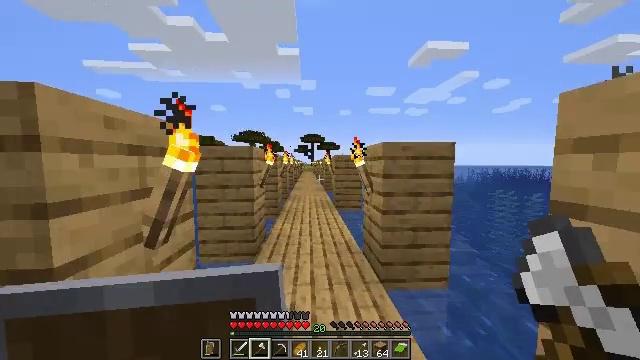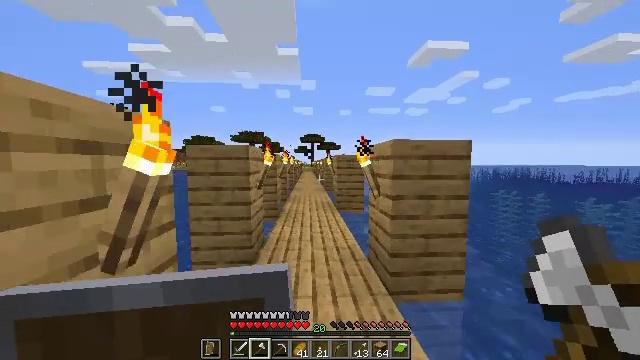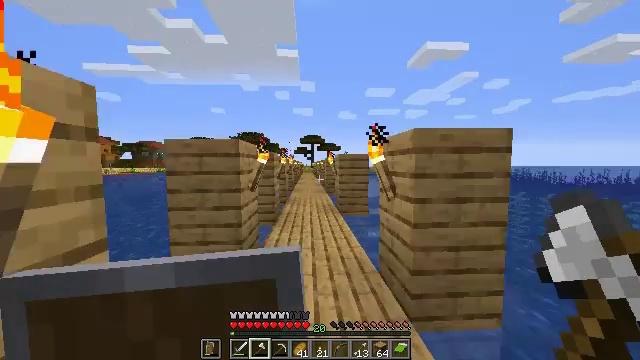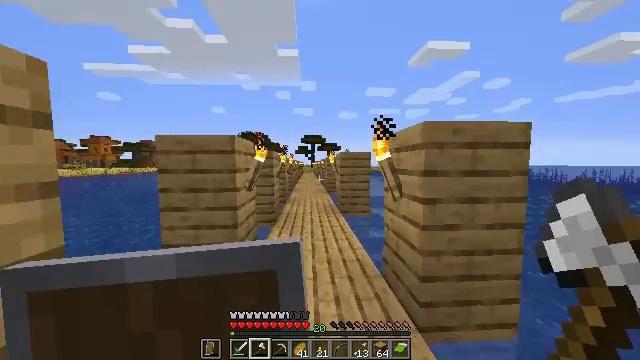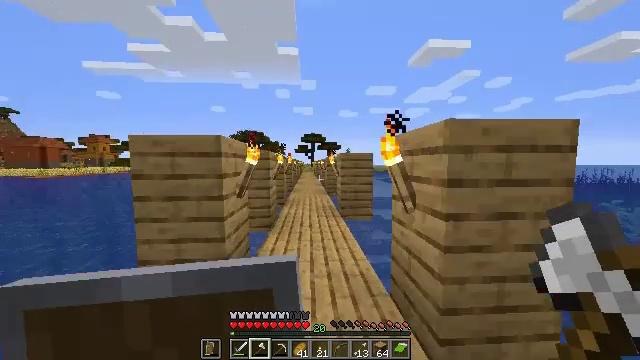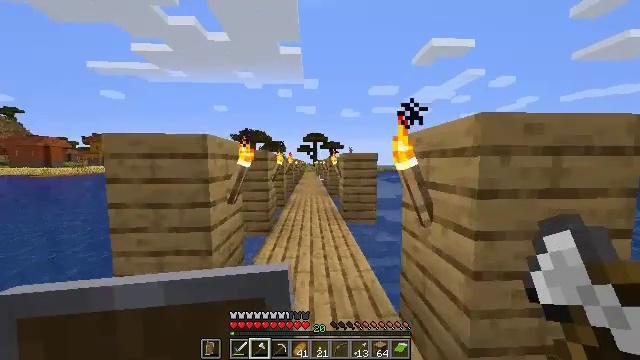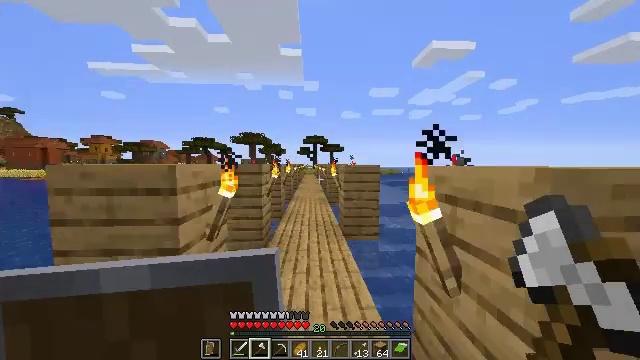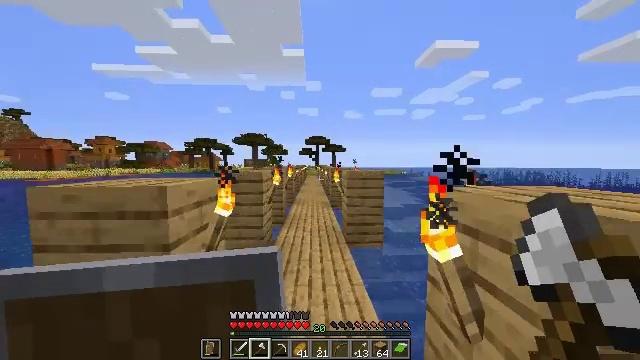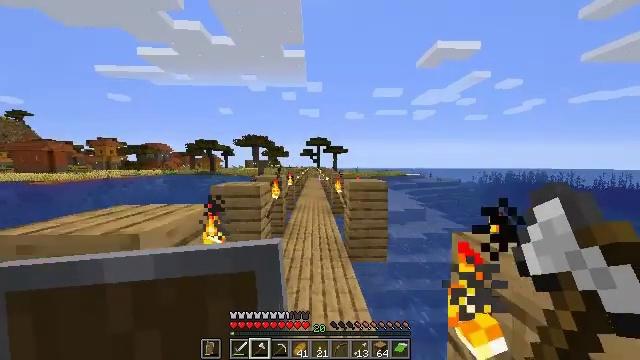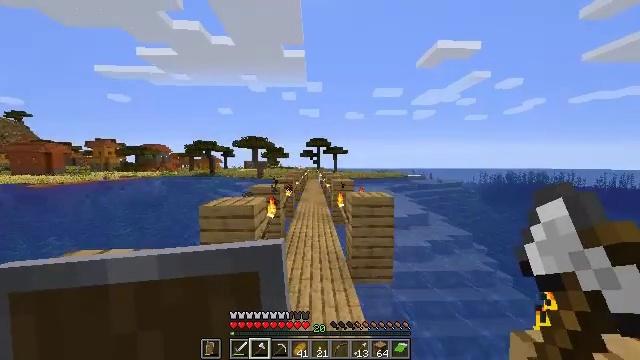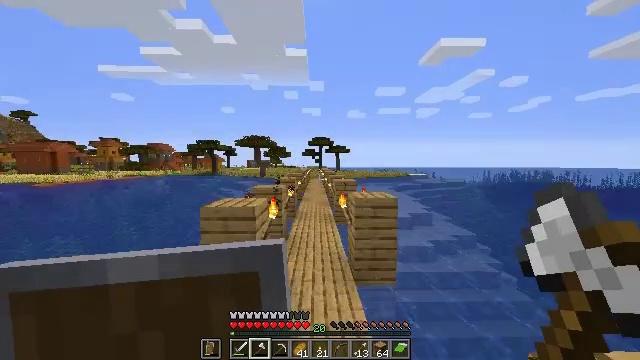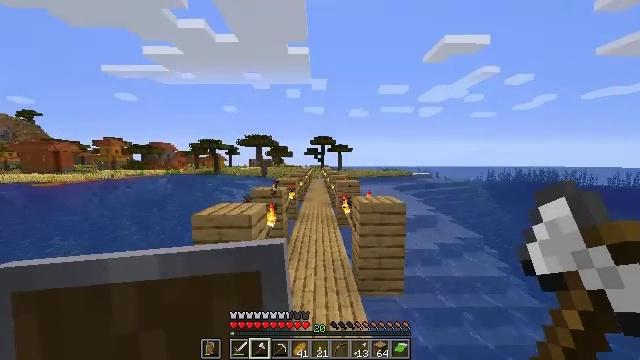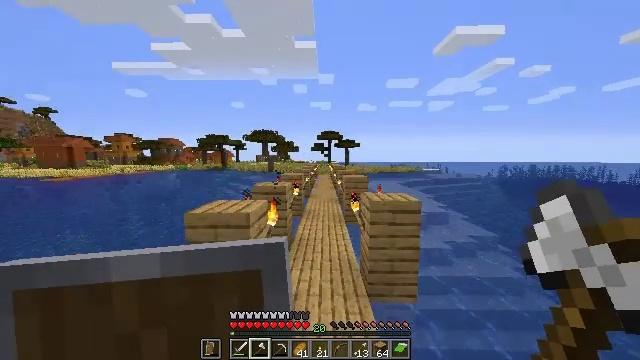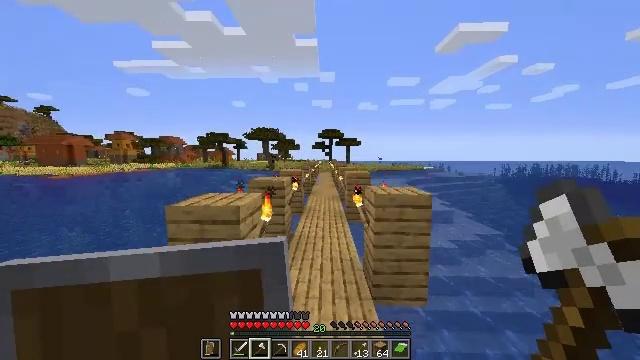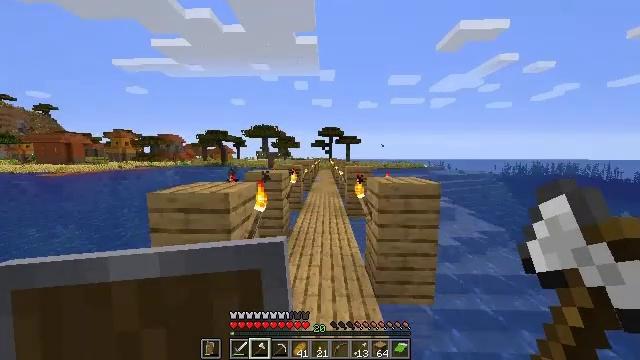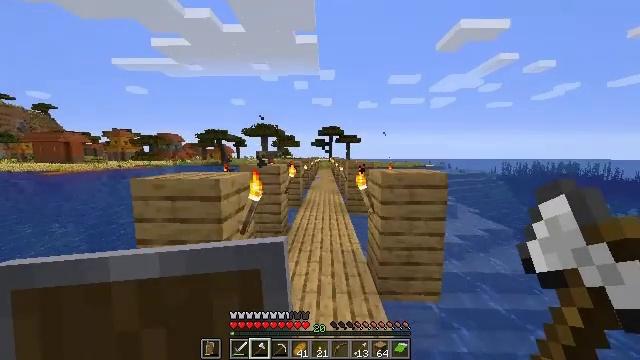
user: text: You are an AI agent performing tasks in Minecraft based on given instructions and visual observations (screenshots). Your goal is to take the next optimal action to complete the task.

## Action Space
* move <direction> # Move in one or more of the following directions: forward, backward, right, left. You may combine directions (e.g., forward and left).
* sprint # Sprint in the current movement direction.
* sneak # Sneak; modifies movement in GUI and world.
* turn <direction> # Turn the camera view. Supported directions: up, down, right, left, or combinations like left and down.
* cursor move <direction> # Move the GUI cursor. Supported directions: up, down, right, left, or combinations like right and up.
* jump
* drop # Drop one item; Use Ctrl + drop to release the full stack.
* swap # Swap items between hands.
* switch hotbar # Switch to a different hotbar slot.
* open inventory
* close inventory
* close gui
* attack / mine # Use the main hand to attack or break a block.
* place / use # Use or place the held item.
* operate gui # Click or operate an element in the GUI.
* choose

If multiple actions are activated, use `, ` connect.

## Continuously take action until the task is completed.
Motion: motion action
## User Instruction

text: Gather grass by holding the left mouse button.
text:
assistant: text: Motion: move forward
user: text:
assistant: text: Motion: move forward, sprint
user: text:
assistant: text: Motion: move forward, sprint
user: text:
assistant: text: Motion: move forward, sprint
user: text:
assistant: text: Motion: move forward, sprint
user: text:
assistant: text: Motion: move forward, jump
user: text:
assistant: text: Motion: move forward, jump
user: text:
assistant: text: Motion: move forward, jump
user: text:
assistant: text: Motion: move forward, jump
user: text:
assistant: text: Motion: move forward, jump
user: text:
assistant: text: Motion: move forward, jump
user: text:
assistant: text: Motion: move forward, turn left and down, jump
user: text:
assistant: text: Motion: move forward, jump
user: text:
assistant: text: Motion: move forward, jump
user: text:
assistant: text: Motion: move forward, jump
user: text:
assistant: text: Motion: move forward, jump
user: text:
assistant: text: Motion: move forward, jump
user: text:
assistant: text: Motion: move forward, jump
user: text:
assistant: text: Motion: move forward, jump
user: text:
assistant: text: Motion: move forward, jump
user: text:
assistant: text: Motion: move forward, jump
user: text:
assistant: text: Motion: move forward, jump
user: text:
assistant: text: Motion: move forward, jump
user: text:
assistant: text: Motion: move forward, jump
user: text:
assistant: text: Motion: move forward, jump
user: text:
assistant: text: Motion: move forward, jump
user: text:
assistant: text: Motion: move forward, jump
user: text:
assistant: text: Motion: move forward, jump
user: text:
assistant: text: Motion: move forward, turn right, jump
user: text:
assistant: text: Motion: move forward, jump